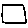
Label: square